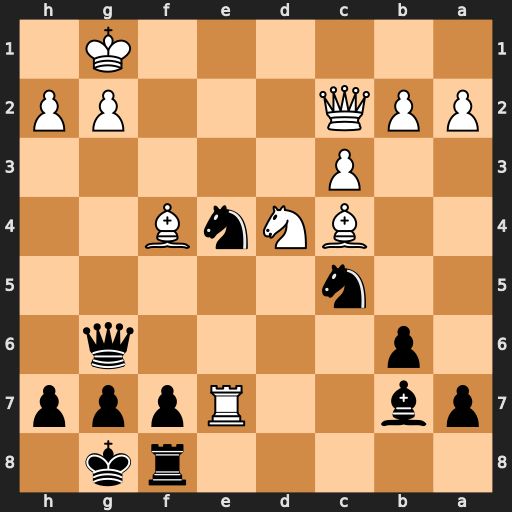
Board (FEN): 5rk1/pb2Rppp/1p4q1/2n5/2BNnB2/2P5/PPQ3PP/6K1
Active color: b
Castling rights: -
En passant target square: -
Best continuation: Qf6 Rxb7 Qxf4 Rxf7 Rxf7